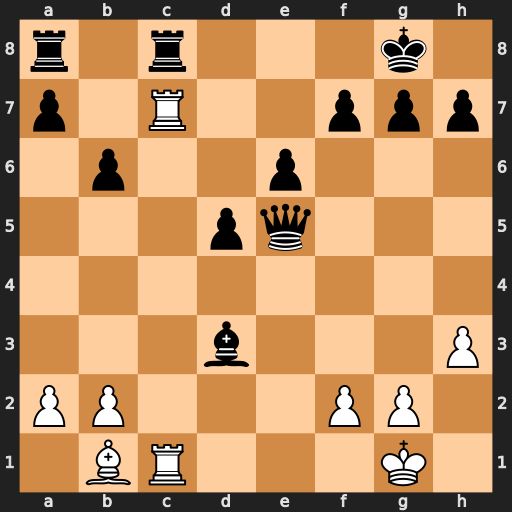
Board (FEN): r1r3k1/p1R2ppp/1p2p3/3pq3/8/3b3P/PP3PP1/1BR3K1
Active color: w
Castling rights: -
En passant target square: -
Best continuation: Rxc8+ Rxc8 Rxc8#